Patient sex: M
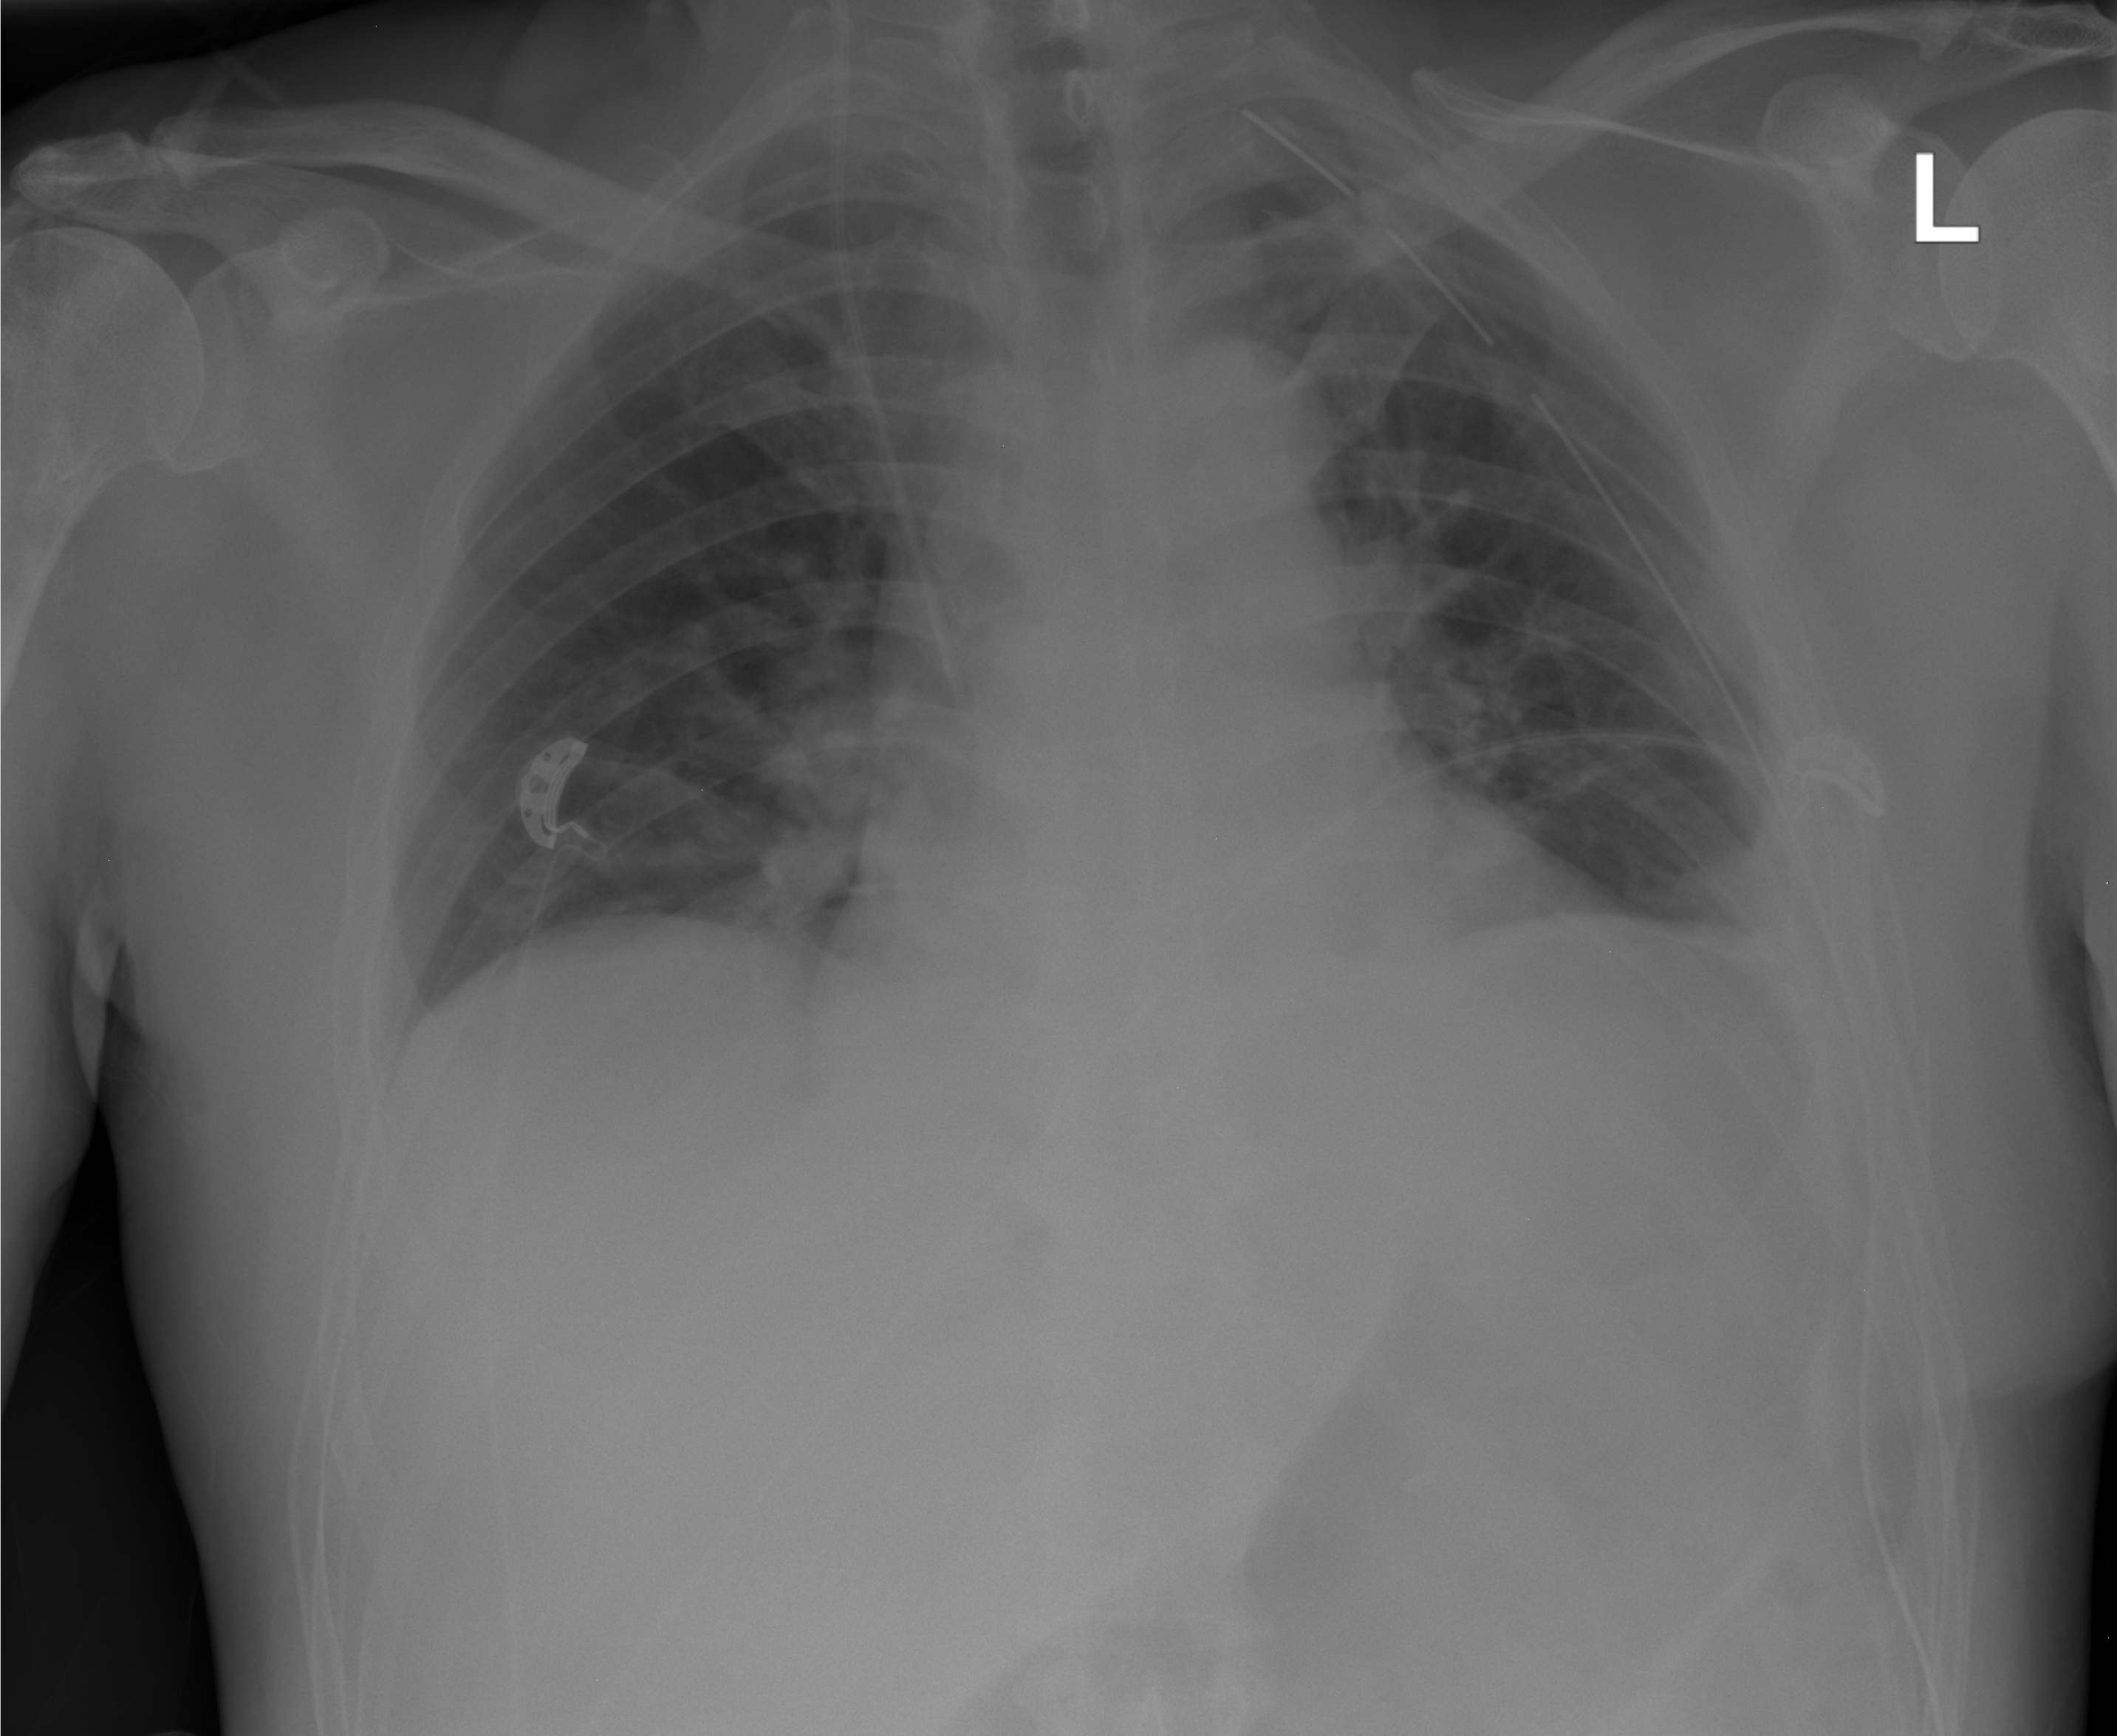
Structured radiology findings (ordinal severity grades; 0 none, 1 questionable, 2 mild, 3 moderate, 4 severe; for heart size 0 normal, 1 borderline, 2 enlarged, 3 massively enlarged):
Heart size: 2
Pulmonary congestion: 2
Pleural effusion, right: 0
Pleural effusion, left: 0
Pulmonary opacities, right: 1
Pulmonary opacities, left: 1
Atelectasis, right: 1
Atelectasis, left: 1